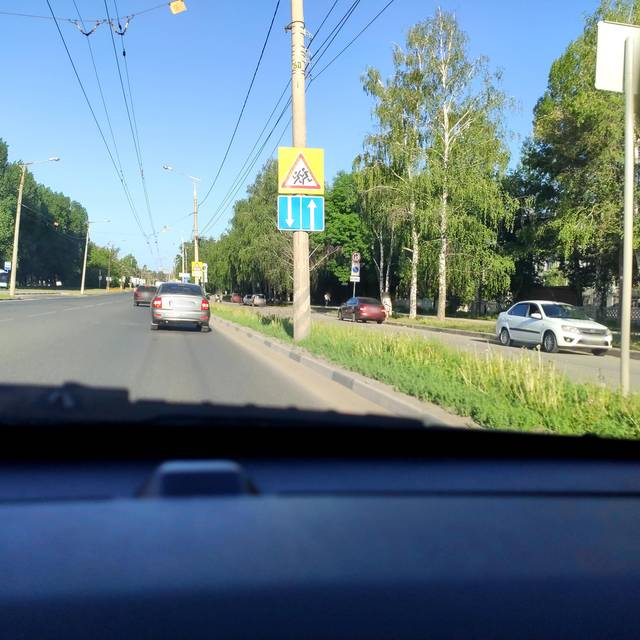
Region: Russia
Coordinates: 53.5, 49.413